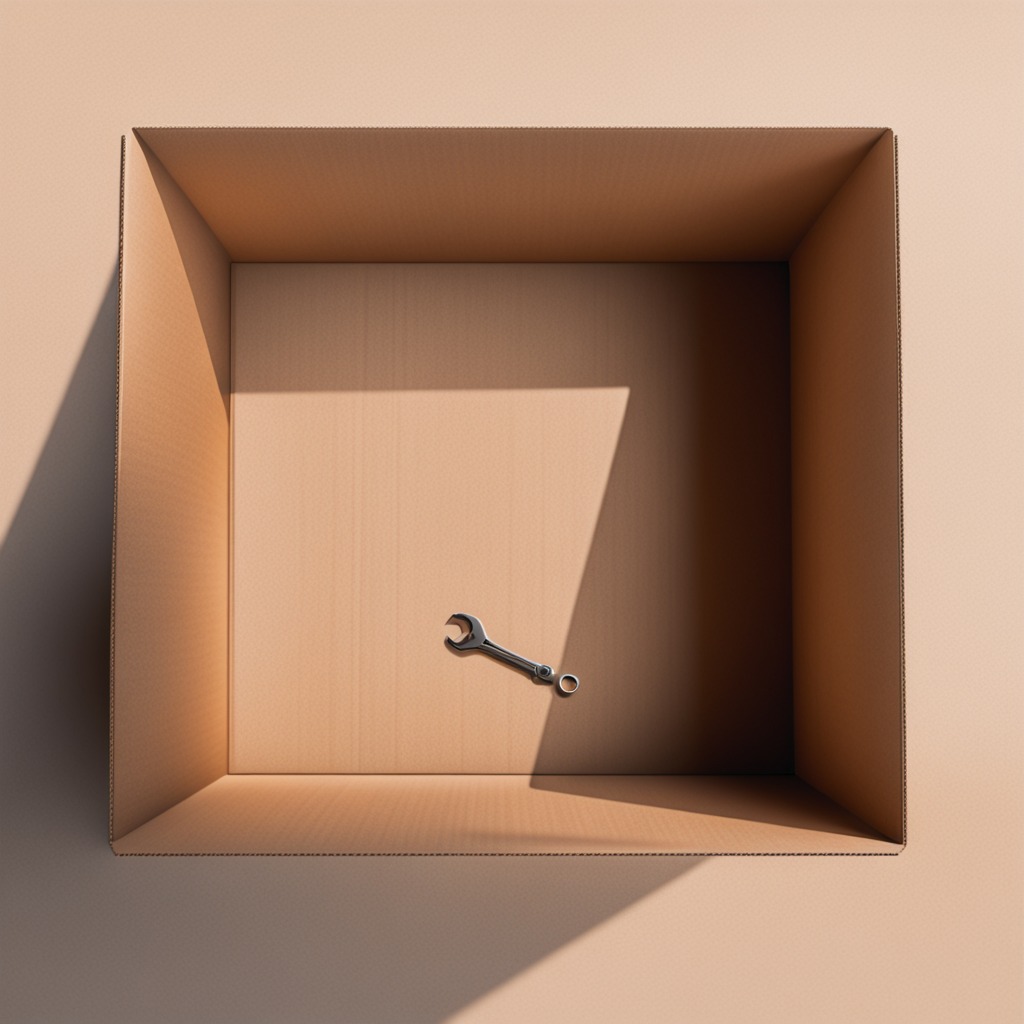
An wrench is lying on a clean dry cardboard box surface in an outdoor workshop during daytime bright natural light soft shadows slightly creased but